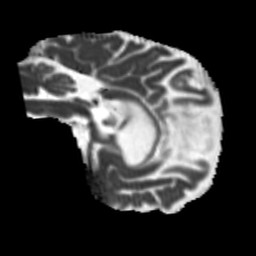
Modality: MD
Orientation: sagittal
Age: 64
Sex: male
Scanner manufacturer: siemens
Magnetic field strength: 3 T
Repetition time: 5.25 s
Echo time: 0.08 s